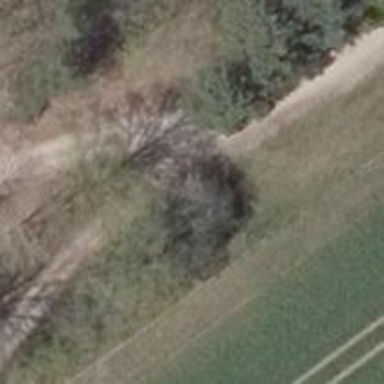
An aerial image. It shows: Gravel track with grade3 tracktype.